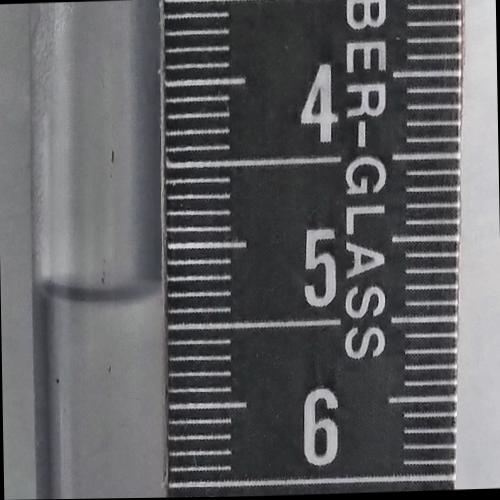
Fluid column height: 5.3 cm